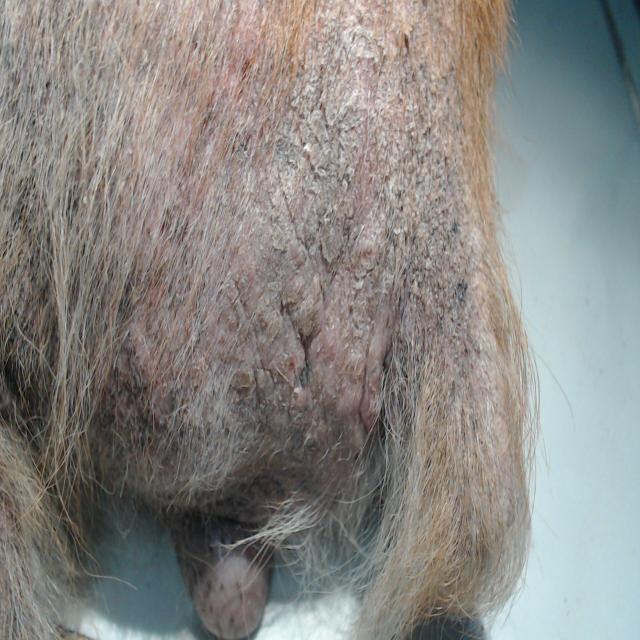
Canine demodicosis (Demodex mange) — caused by Demodex canis mites. Presents with alopecia, follicular papules, pustules, and comedones. Often localized on face and forelimbs.